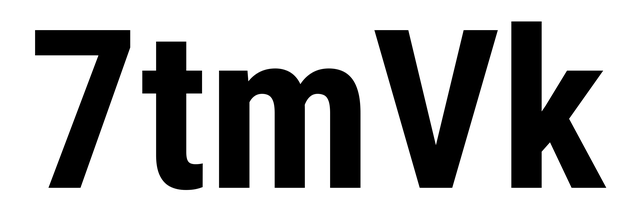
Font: Roboto_Condensed_Bold